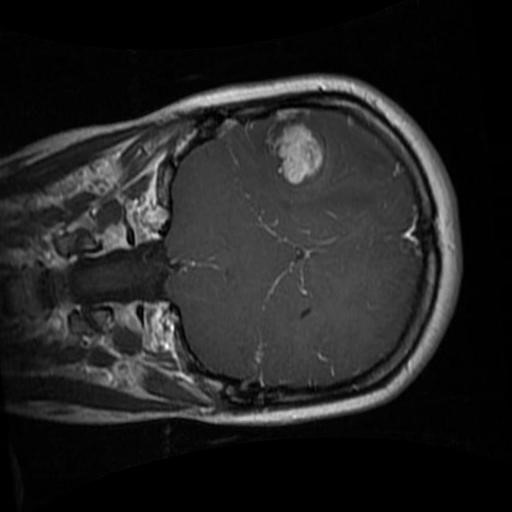
Label: brain_glioma